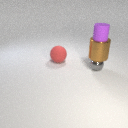
large brown metal cylinder below small purple rubber cylinder